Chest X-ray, PA view. Patient: 55 years old, sex M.
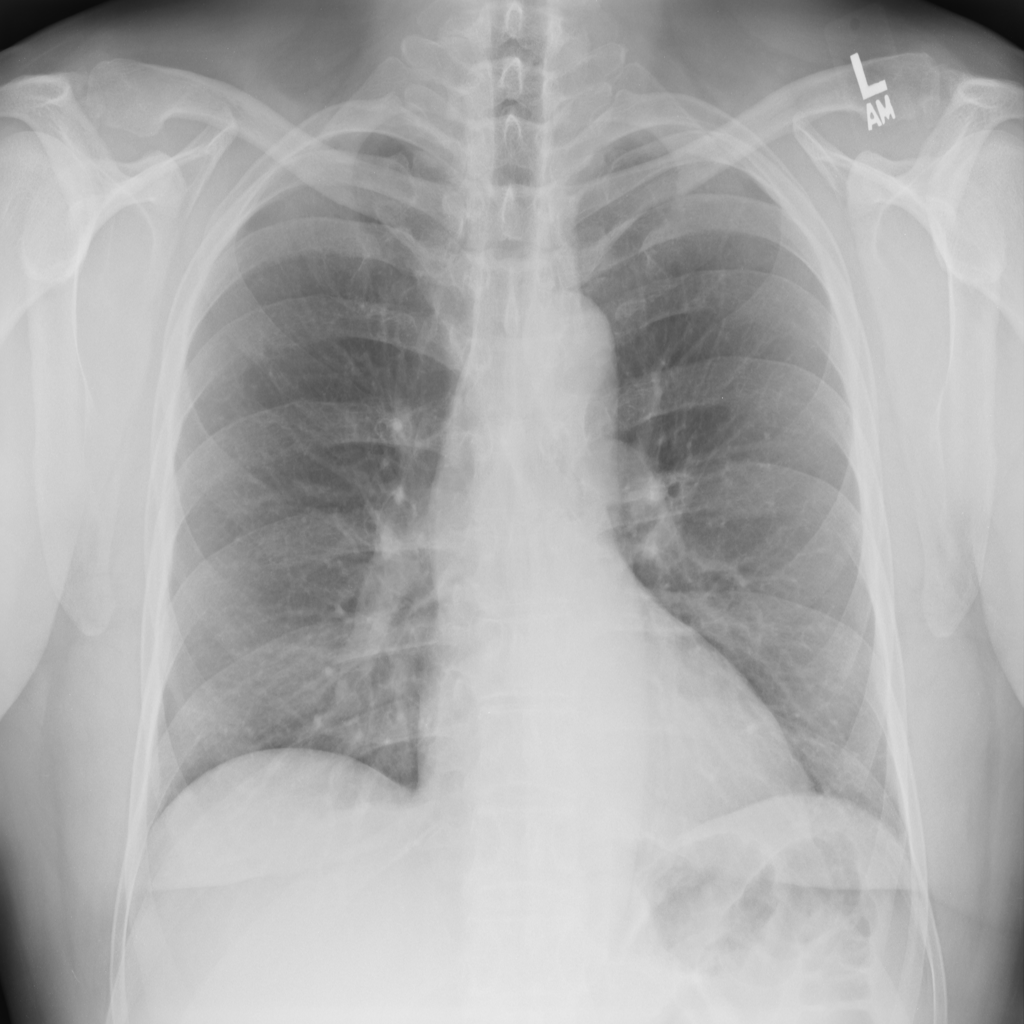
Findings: No Finding